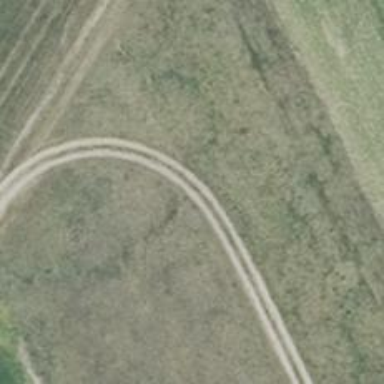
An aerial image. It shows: Sandy track with grade4 tracktype.